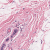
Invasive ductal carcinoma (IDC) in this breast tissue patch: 0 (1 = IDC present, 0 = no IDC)